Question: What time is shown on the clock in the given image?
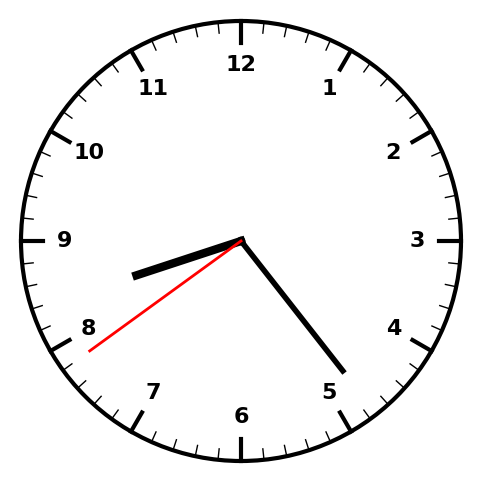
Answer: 08:23:39